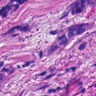
Metastatic tissue present: yes